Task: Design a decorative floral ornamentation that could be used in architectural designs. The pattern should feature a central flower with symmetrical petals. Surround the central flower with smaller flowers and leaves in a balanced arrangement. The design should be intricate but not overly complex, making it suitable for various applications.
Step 952:
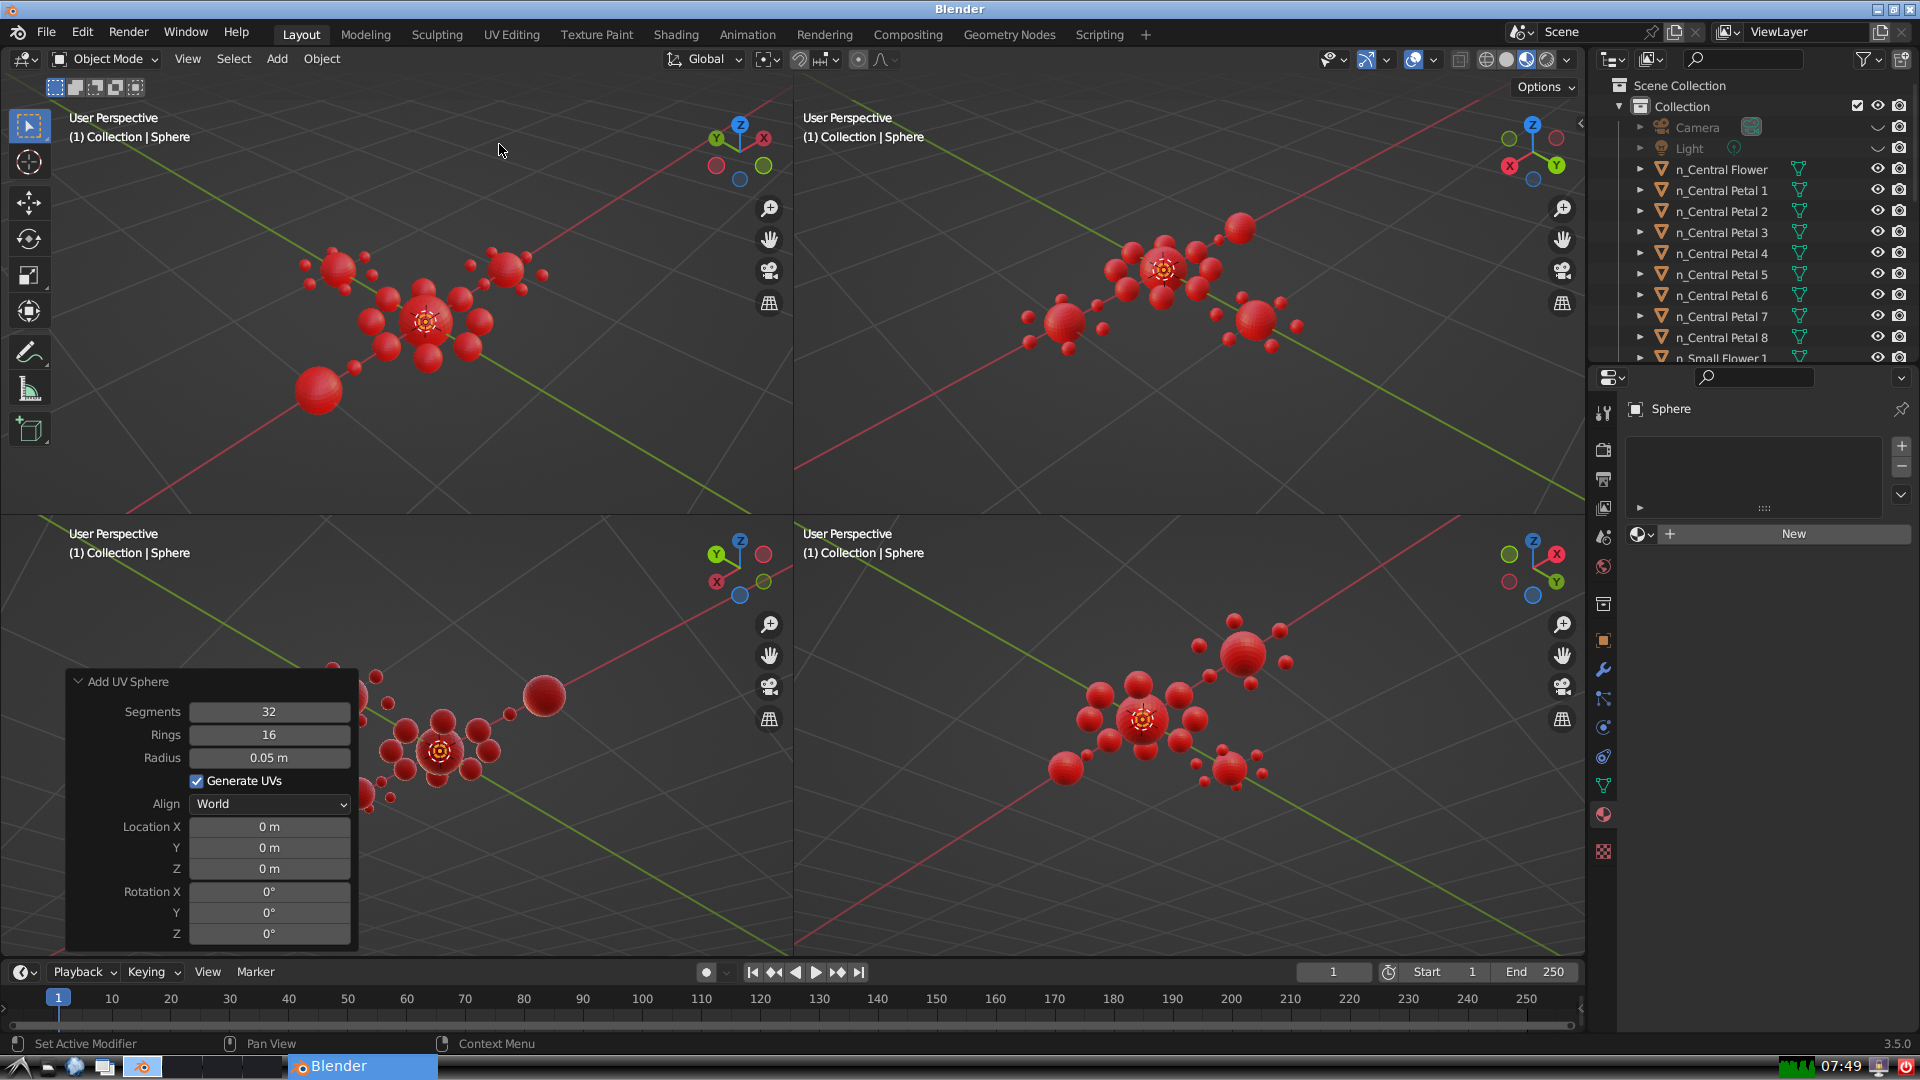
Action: {"mouse_move": [270, 758]}